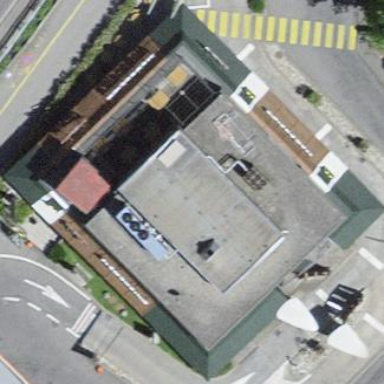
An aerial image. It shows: Fast food restaurant in retail building.